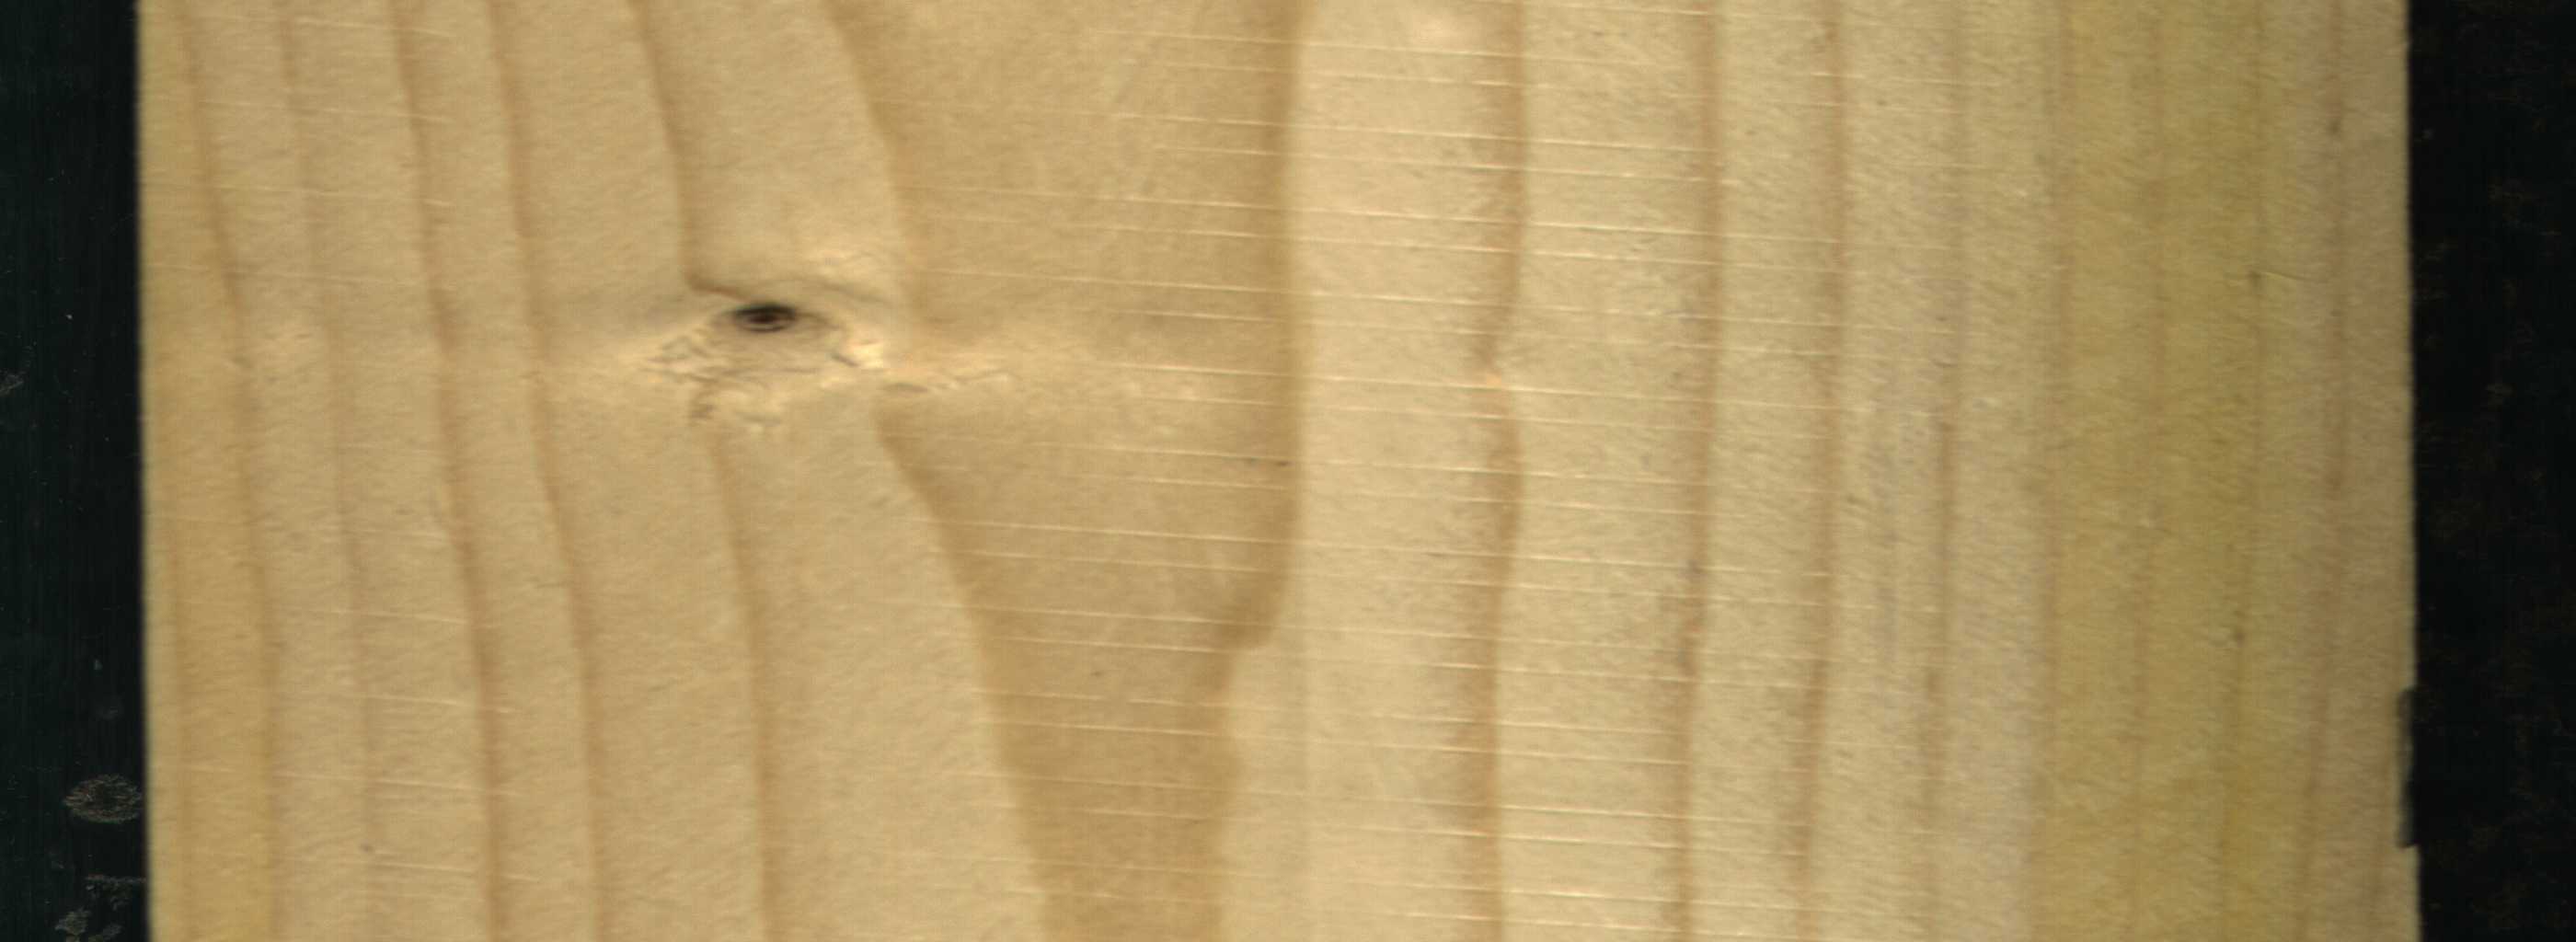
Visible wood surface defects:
Dead_Knot